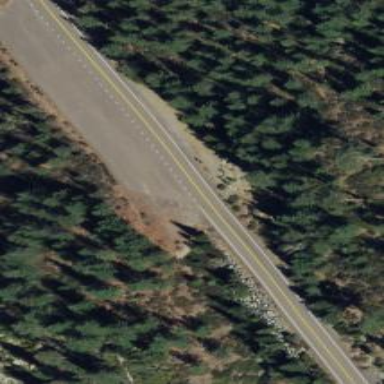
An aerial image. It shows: Rest area on the road.